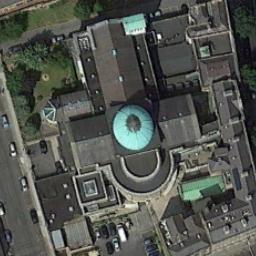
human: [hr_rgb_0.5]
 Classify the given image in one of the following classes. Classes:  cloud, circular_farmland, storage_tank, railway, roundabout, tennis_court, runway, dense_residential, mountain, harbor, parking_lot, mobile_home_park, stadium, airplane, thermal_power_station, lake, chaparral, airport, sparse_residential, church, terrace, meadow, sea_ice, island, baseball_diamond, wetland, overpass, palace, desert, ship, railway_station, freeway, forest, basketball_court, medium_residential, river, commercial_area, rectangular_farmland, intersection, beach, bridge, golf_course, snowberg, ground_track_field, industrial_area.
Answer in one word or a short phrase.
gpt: church